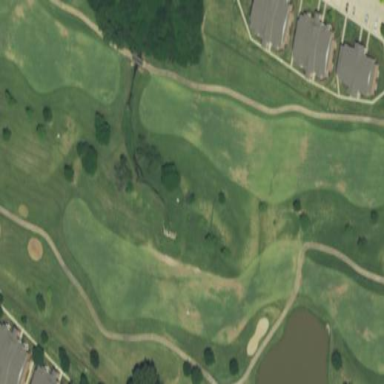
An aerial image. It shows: Golf fairway surrounded by grass.